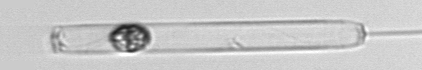
Label: Ditylum_brightwellii